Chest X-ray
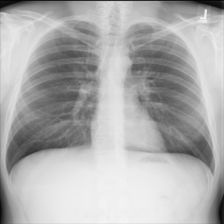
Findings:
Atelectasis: negative
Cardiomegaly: negative
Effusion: negative
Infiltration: negative
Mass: negative
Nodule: negative
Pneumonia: negative
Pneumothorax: negative
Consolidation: negative
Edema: negative
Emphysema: negative
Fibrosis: negative
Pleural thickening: negative
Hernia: negative